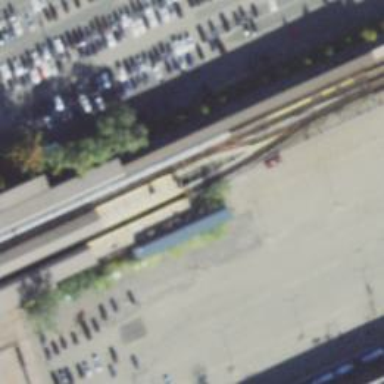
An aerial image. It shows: Bridge for electrified rail.